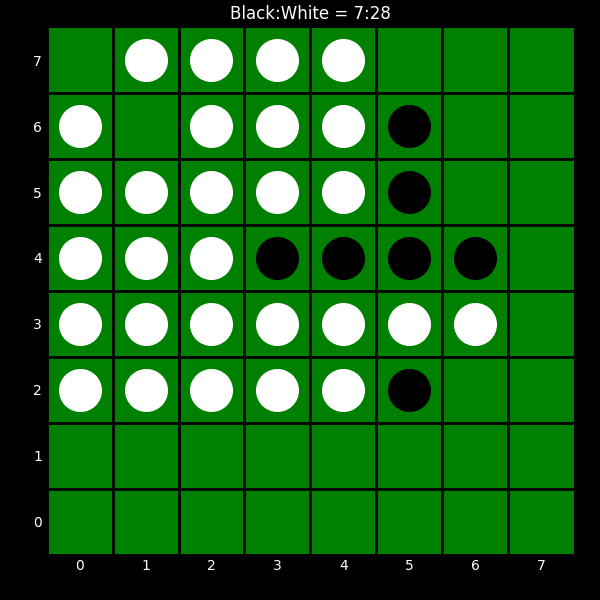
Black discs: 7
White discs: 28